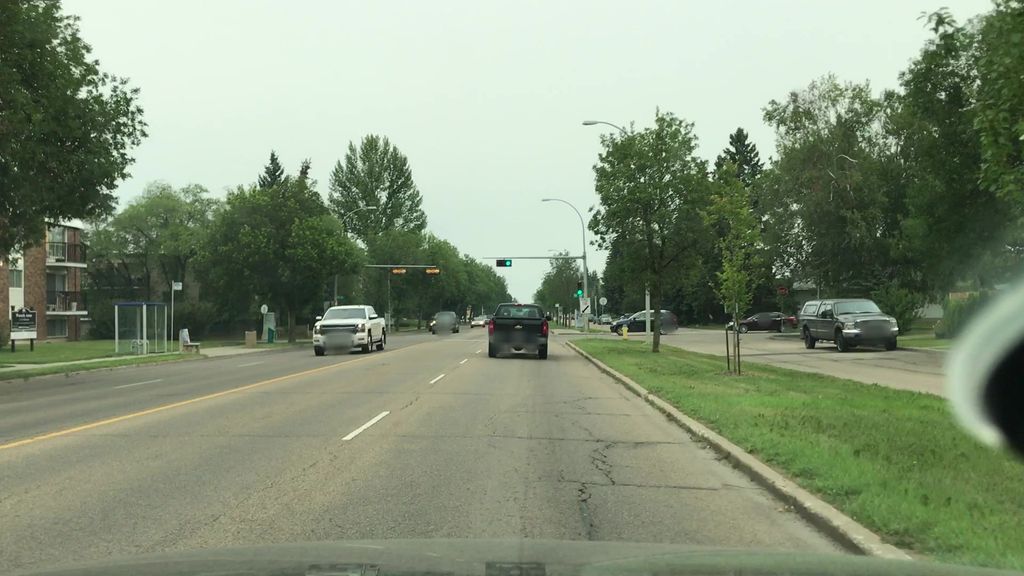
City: edmonton